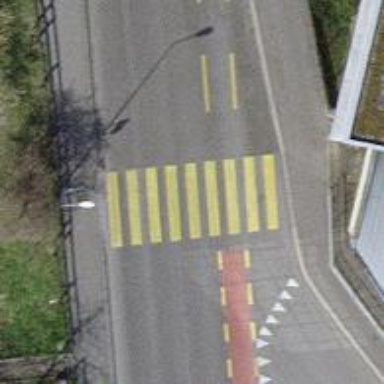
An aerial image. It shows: Asphalt footway with marked crossing.